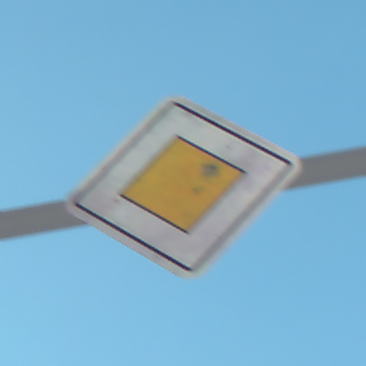
Verkehrszeichen: Vorfahrtsstrasse
Umgebung: Outdoor, RoadRail
Tageszeit: SunriseSunset
Wetter: PartlyCloudy
Licht: Natural
Jahreszeit: NotSpecified
Kontrast: HighContrast